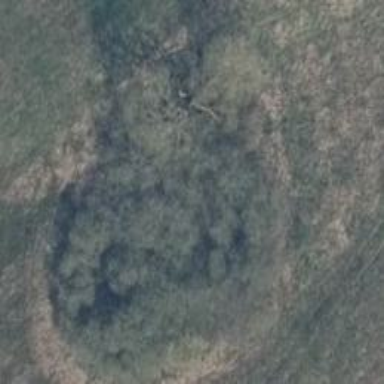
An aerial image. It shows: Patch of scrub vegetation.